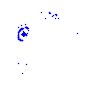
Particle: electron